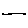
Label: line